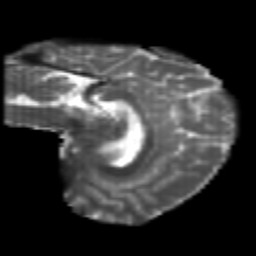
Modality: T2w
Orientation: sagittal
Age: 20
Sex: female
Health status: healthy
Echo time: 0.074 s